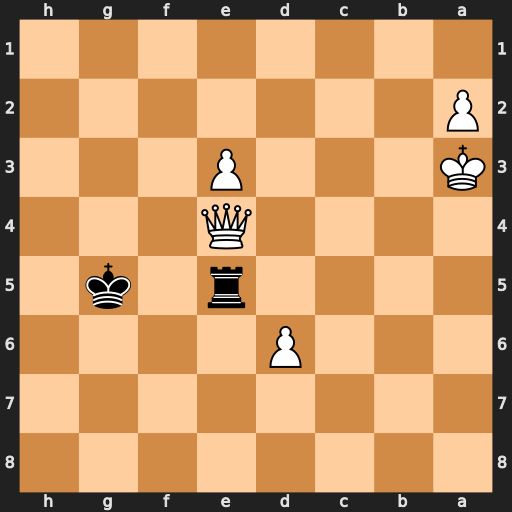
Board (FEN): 8/8/3P4/4r1k1/4Q3/K3P3/P7/8
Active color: b
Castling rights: -
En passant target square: -
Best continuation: Rxe4 d7 Rxe3+ Kb4 Rd3